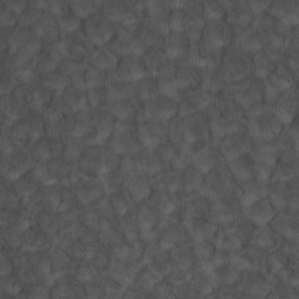
Label: non_frost